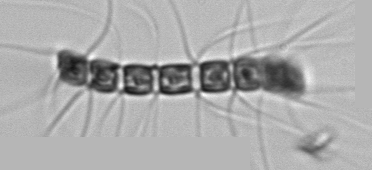
Label: Chaetoceros